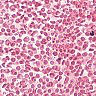
Metastatic tissue present: no